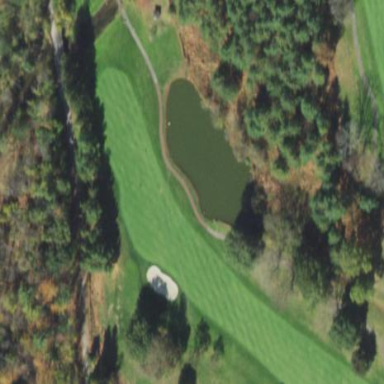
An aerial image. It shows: Golf fairway surrounded by grass.